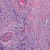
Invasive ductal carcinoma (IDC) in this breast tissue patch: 1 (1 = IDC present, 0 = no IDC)